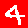
Digit: 4